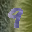
Label: 9